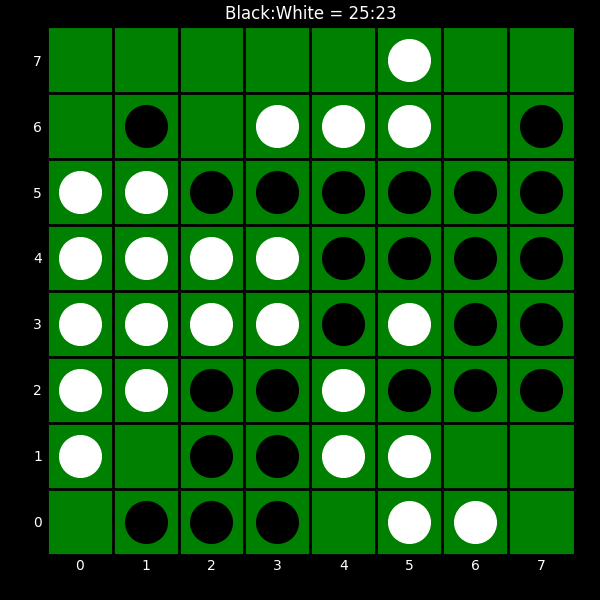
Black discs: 25
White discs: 23